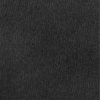
Label: dusty